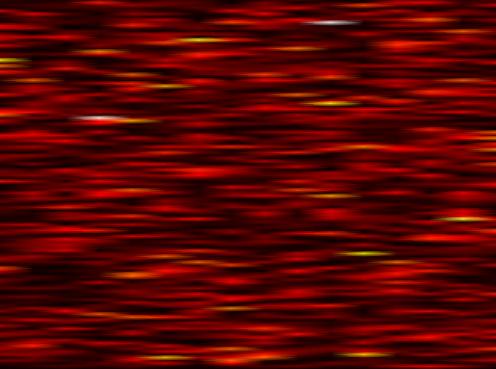
Label: FBMC